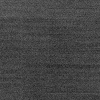
Atmospheric dust classification: dusty